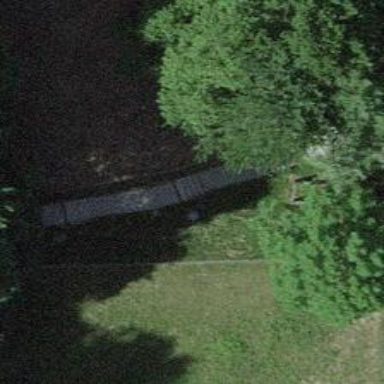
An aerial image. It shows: Set of concrete steps.